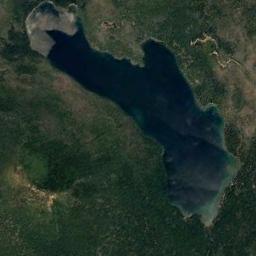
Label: lake